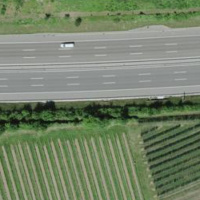
EUNIS habitat code: 57
Species observed at this site:
Grus grus